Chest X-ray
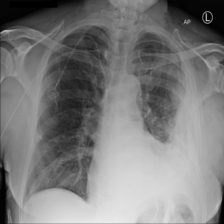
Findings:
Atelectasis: negative
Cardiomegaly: negative
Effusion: negative
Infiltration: negative
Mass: negative
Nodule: negative
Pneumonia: negative
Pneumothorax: negative
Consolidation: negative
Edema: negative
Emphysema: negative
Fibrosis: negative
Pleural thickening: negative
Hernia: negative